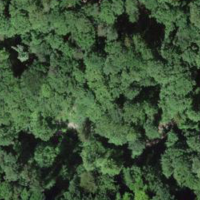
EUNIS habitat code: 41
Species observed at this site:
Equisetum hyemale
Polystichum aculeatum